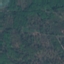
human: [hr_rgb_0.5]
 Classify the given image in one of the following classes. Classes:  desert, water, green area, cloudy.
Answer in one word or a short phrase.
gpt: green area